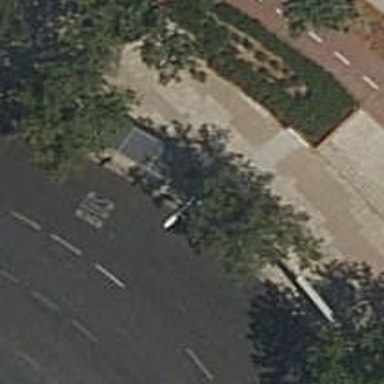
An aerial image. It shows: Bus stop with sheltered platform for public transport.